Question: I am optimizing an Express JSON API for consumption by iOS & Android Apps and do not seem to be able to get Express to respond with the correct 304 header when the Apps specify an etag within the If-None-Match header.
I needn't setup Etag generation as Express was already providing those; however when the Apps specify that etag again in a second request; Express' response is still a 200 with the data, as you can see in my tests in Postman:

How can I enable this functionality?
The iOS dev is seeing the correct 304 Not Modified responses from the Express server but I don't understand why I am not seeing them within Postman - Does Postman support such actions?
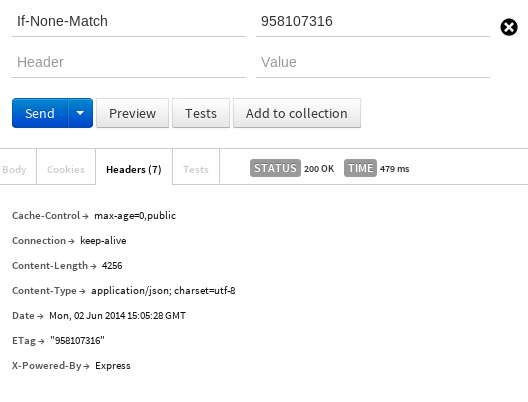
Answer: I just stumble across this today, you need to disable Postman default behaviour of sending 'Cache-Control' as 'none'. To do this just go to settings change to .